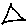
Label: triangle